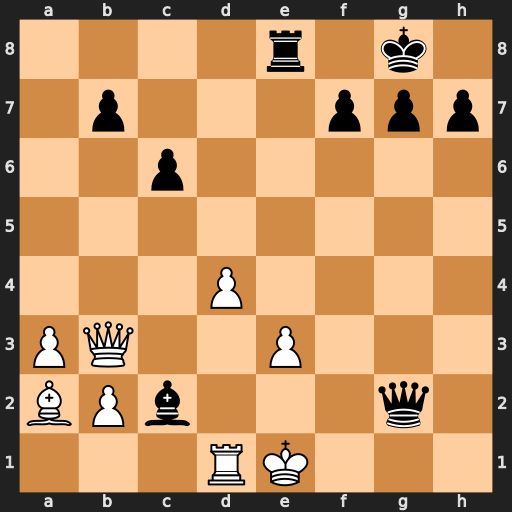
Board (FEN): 4r1k1/1p3ppp/2p5/8/3P4/PQ2P3/BPb3q1/3RK3
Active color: w
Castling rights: -
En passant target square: -
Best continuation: Qxf7+ Kh8 Qxe8#